Field crop: tomato
Growth stage: 2
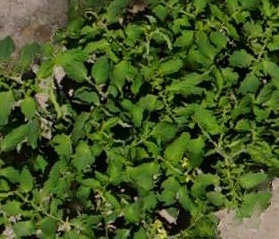
Species: tomato